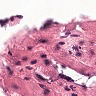
Metastatic tissue present: no